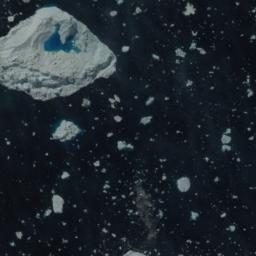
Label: sea_ice